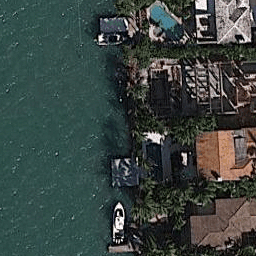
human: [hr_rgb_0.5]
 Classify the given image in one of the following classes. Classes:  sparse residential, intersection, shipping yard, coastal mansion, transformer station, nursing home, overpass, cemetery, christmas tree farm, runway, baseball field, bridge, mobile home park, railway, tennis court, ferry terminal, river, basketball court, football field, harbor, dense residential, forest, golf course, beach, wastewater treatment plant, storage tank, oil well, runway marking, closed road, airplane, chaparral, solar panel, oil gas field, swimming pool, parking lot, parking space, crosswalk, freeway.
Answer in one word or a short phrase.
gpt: coastal mansion